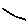
Label: line